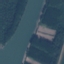
Land use / land cover class: River